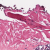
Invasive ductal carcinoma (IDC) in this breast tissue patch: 0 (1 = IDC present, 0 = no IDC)